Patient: sex M, age 79
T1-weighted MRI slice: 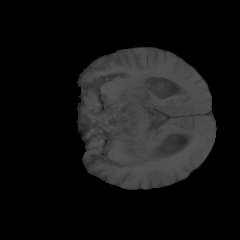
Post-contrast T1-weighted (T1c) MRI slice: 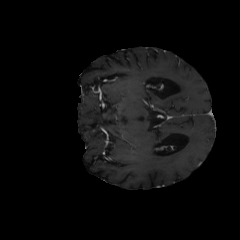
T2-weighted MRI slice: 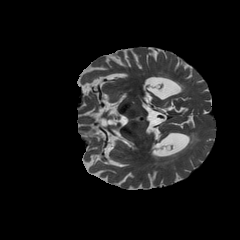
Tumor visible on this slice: no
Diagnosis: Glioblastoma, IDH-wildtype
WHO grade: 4